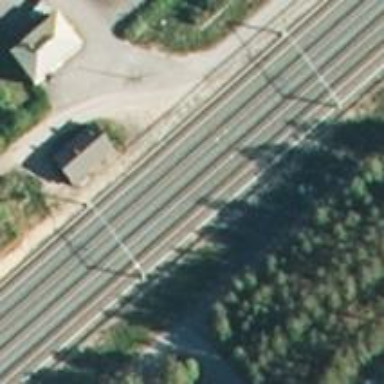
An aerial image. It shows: Site related to railway infrastructure.